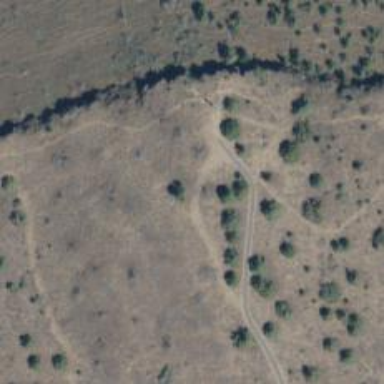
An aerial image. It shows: Path.